Question: I have a code here where the referral name of each person has a hyperlink and when i click it, it will go to pick.php. For example I click "TEST7 TEST7", how do I pass the Lead No. of "TEST7 TEST7" which is LEA3330 to pick.php?

part of code in index.php
'''
//print data in the table
echo '
<tr>
<td>'.$row['lead_no'].'</td>
<td><a href="pick.php"> '.$row['firstname'].' '.$row['lastname'].'</a></td>
</tr>
';
'''
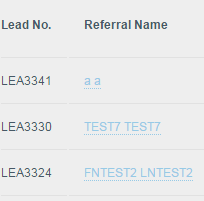
Answer: You can use <URL>:
'''
//print data in the the table
echo
"<tr>
<td>{$row['lead_no']}</td>
<td>
<a href='pick.php?lead_no={$row['lead_no']}'>
{$row['firstname'].$row['lastname']}
</a>
</td>
</tr>";
'''
Then, access it from 'pick.php' like so:
'''
$lead_no = $_GET['lead_no'];
'''
For future reference: <URL>